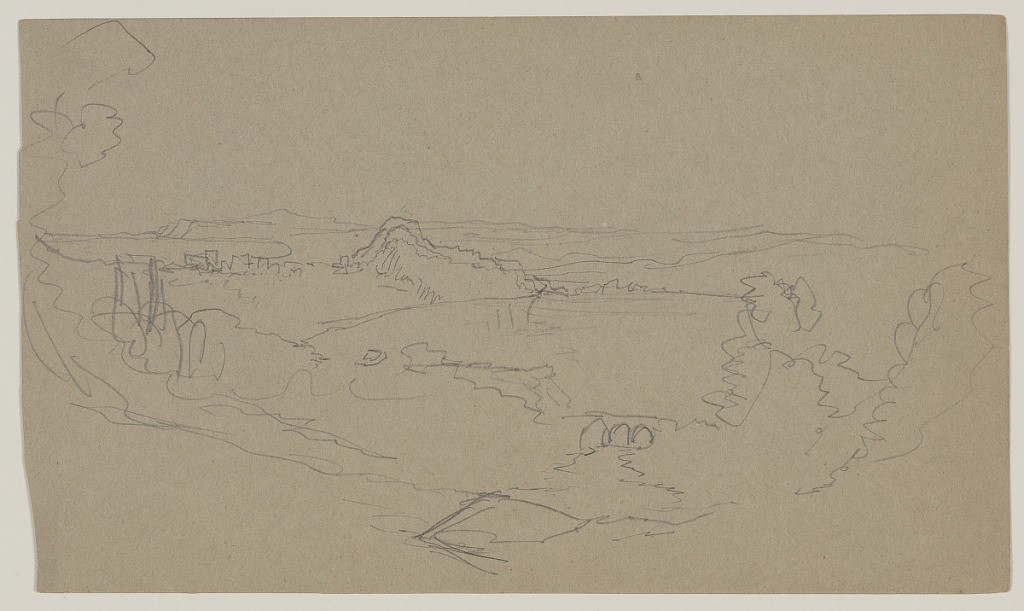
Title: Landscape Sketch, Jamaica
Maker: Frederic Edwin Church, American, 1826–1900
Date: May–September 1865
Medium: Graphite on gray wove paper
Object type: Drawing
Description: Landscape sketch of lush, mountainous terrain in Jamaica with a river at center. In the foreground, vegetation frames the scene at left and right while, at center, and arched bridge traverses the river. A prominent, rocky hill is visible in the middle distance at center, beside what appear to be structures at left. In the background, the rolling landscape extends to the horizon.